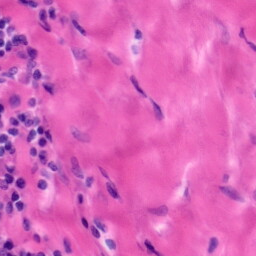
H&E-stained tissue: Tonsil